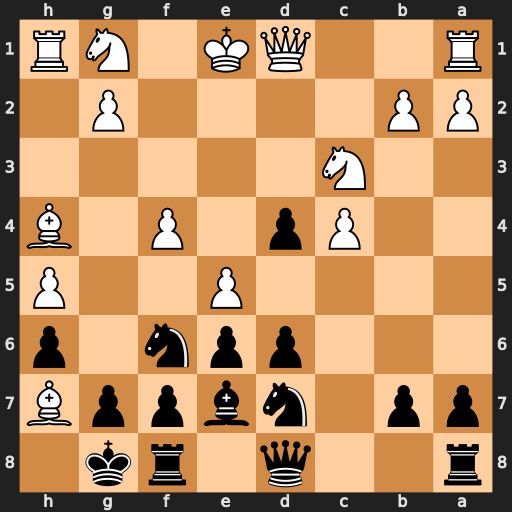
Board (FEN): r2q1rk1/pp1nbppB/3ppn1p/4P2P/2Pp1P1B/2N5/PP4P1/R2QK1NR
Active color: b
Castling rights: KQ
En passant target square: -
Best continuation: Nxh7 Bxe7 Qxe7 Qxd4 dxe5